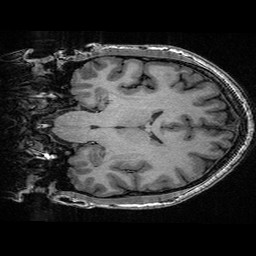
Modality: T1w
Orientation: coronal
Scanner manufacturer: ge
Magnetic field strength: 3 T
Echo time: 0.00318 s